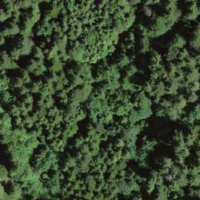
EUNIS habitat code: 43
Species observed at this site:
Sorbus aucuparia